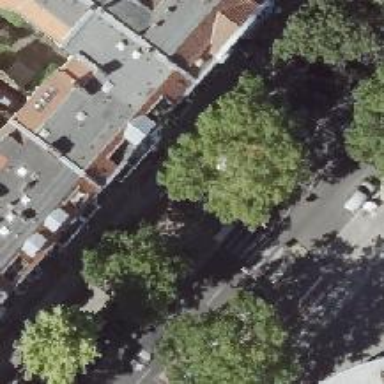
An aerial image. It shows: Avenue of deciduous broadleaved trees.